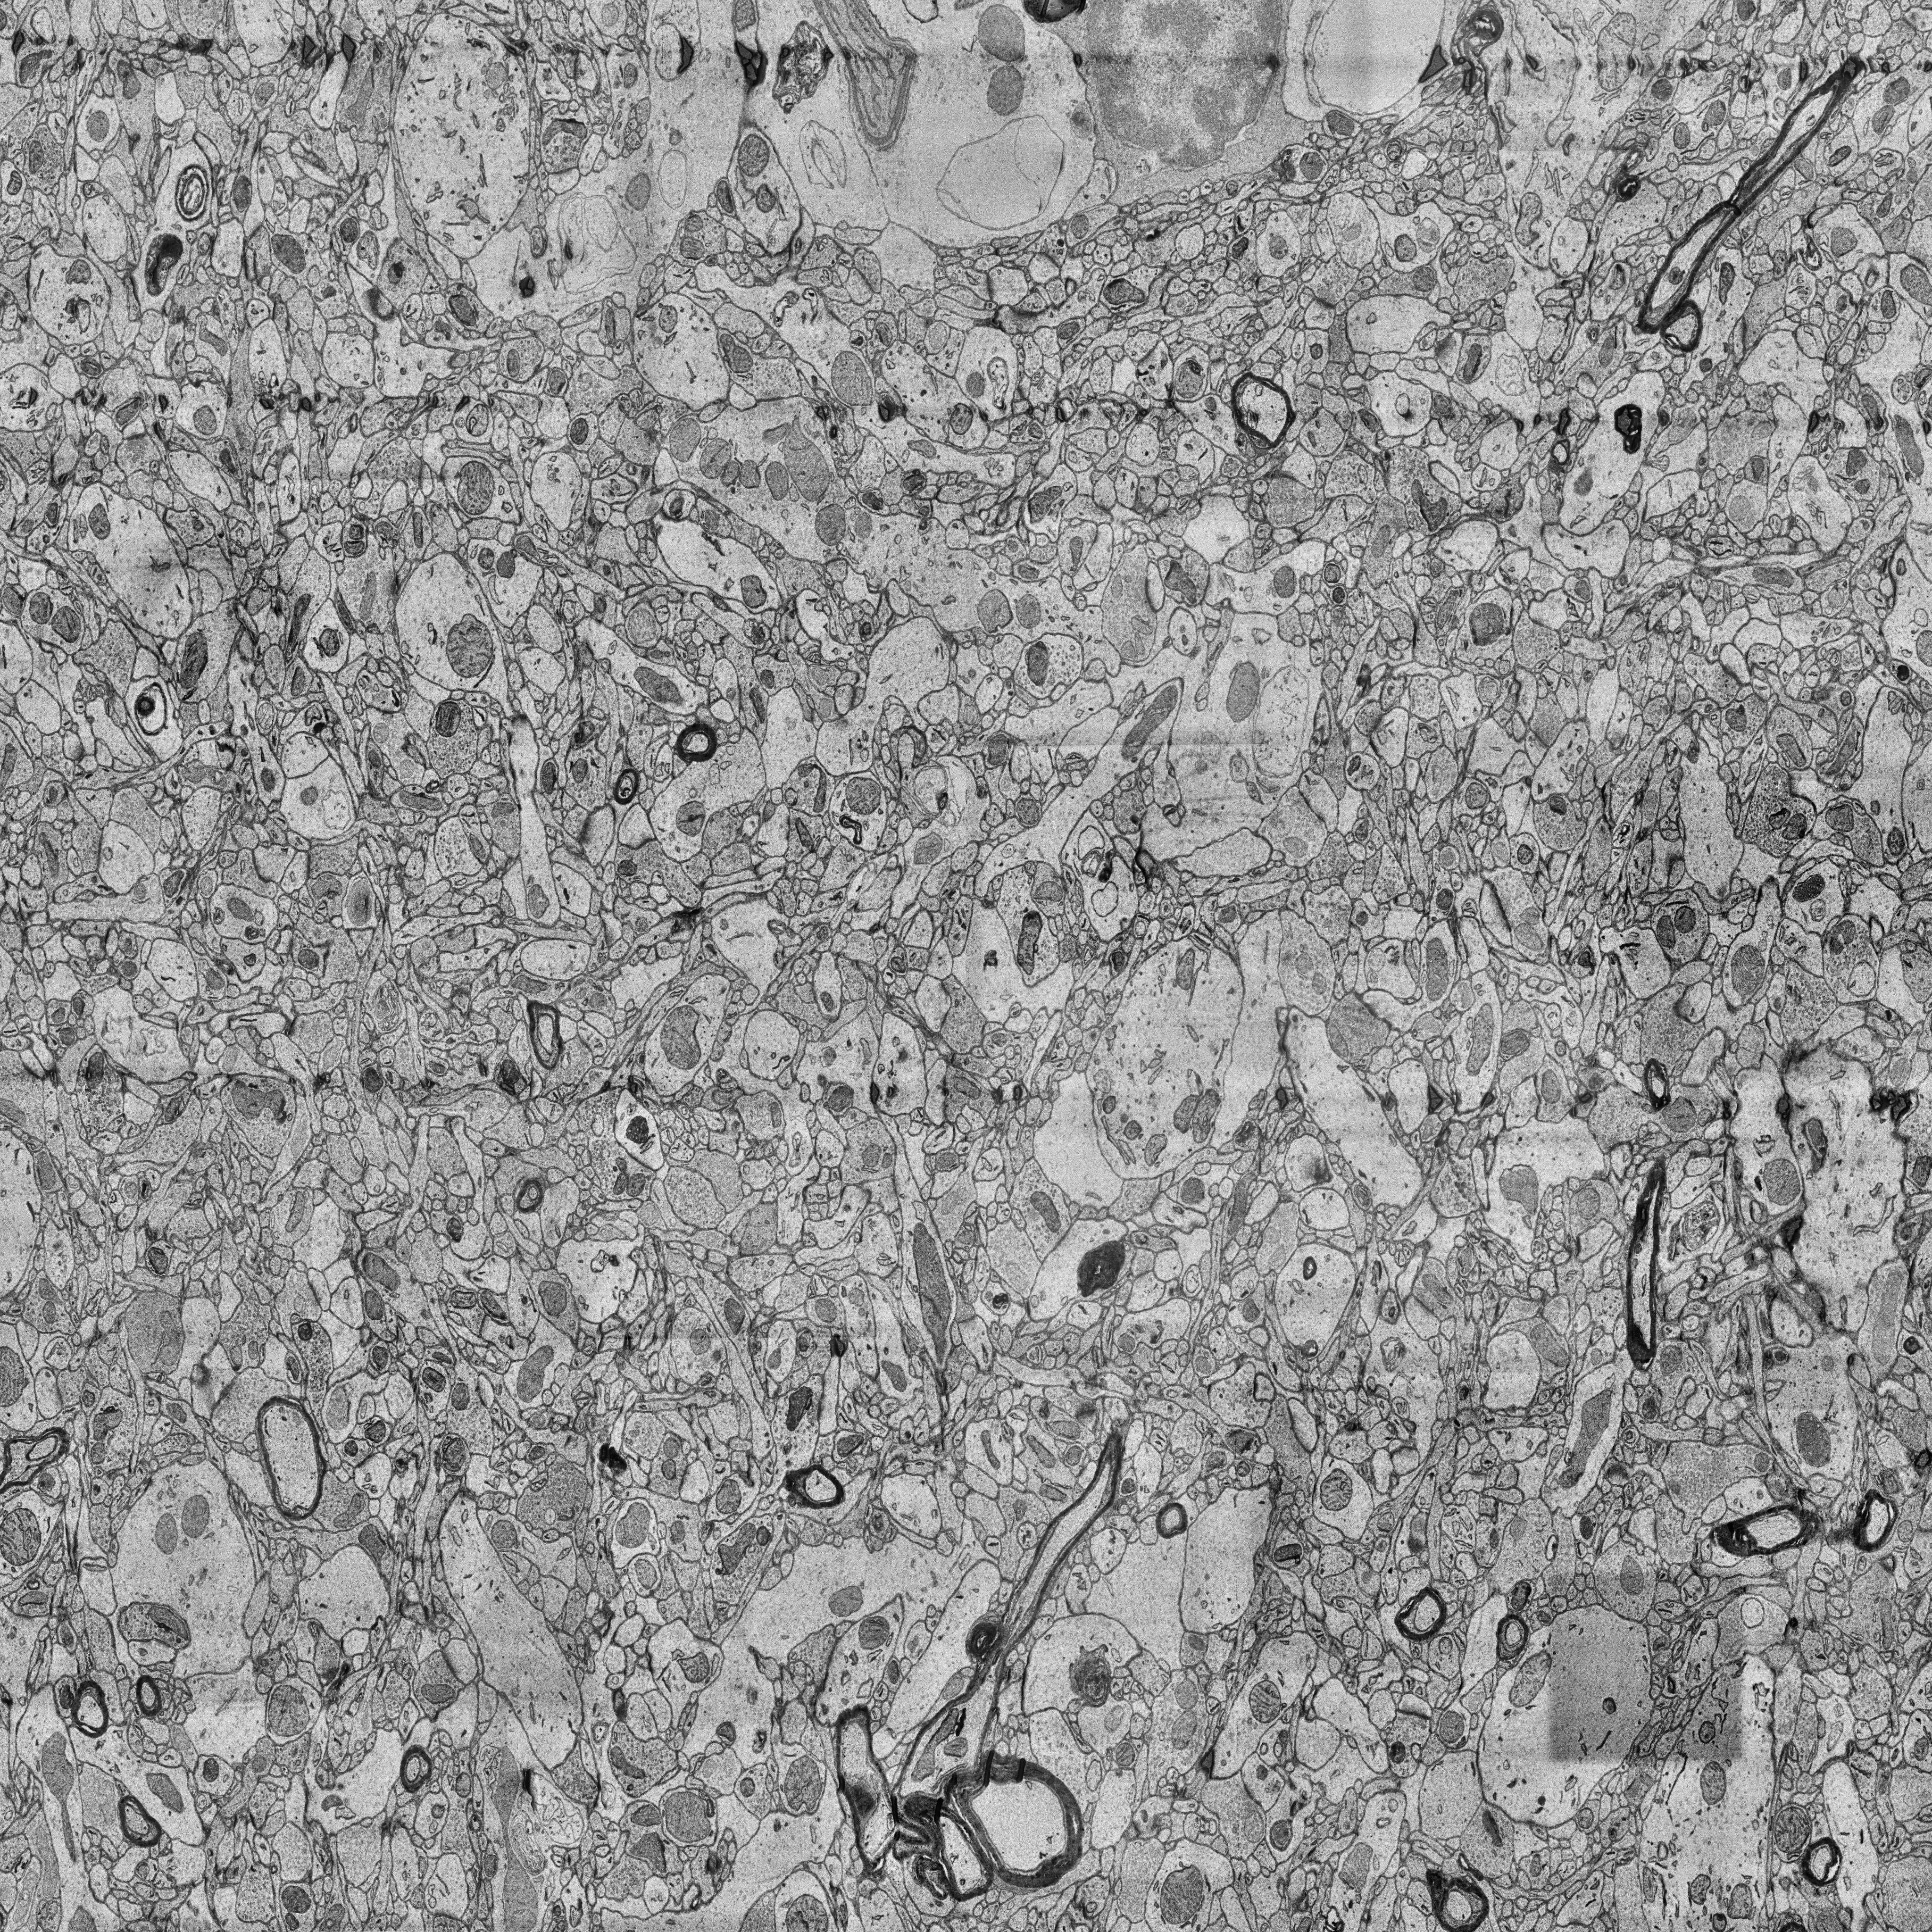
Electron microscopy slice of human cortex tissue
Slice depth (z): 140
Mitochondria instances in slice: 498